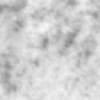
Label: no_change